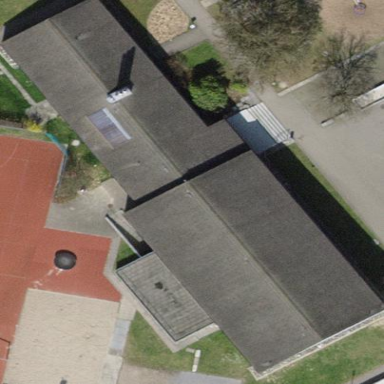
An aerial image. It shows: Sports center building with multiple facilities for different sports activities.